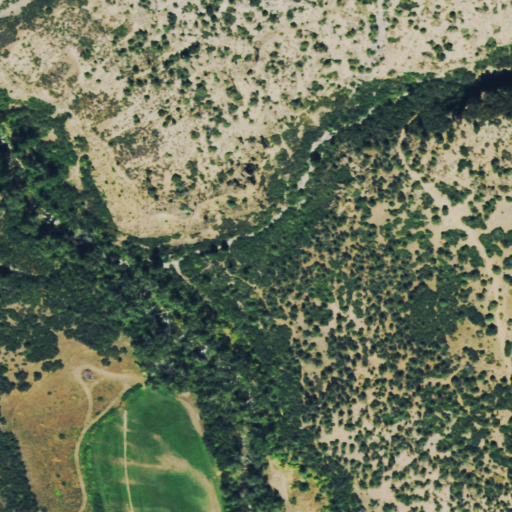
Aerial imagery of valley in Colorado named Hadley Gulch containing shrub, deciduous forest, evergreen forest, cultivated crops, and pasture